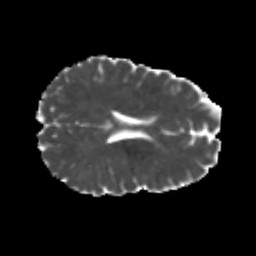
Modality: MD
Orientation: axial
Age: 24
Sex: male
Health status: healthy
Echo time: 0.074 s